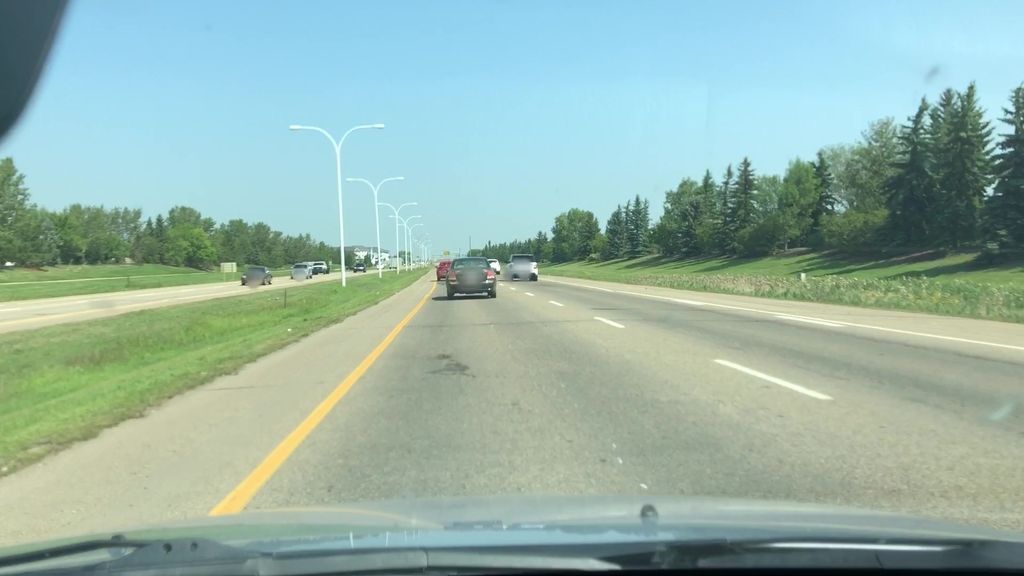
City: edmonton